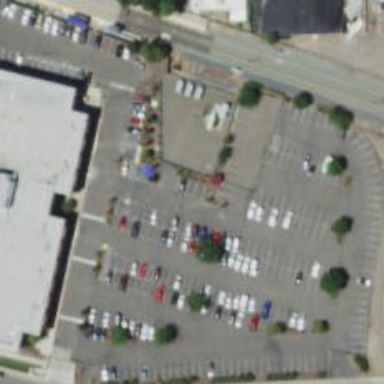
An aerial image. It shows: Parking area with surface.